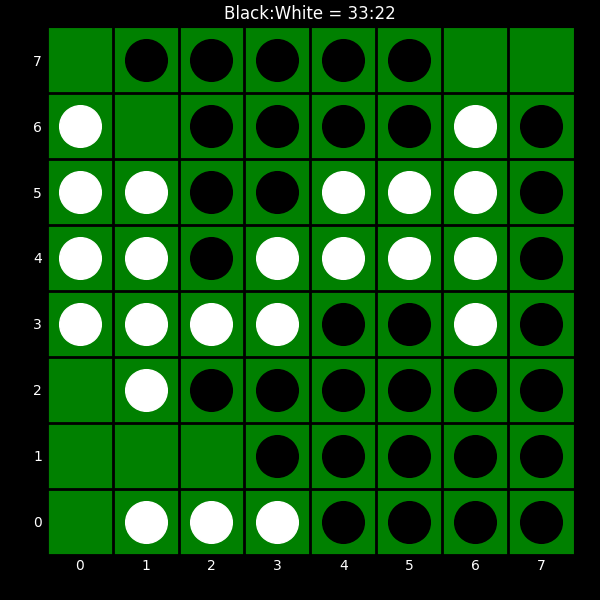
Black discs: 33
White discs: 22